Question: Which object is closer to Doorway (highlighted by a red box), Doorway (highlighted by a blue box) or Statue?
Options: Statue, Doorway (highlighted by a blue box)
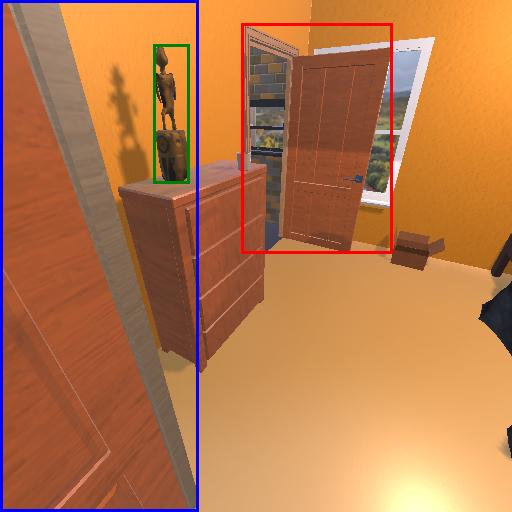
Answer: Statue